Question: Bootstrap documentation states that grid columns should add up to twelve for a single horizontal block. More than that, and columns start stacking no matter the viewport. Then it goes on to give an example of mixing mobile and desktop:

So .col-md-8 and .col-md-4 add up to 12 and so they should remain on a single horizontal block. However, .col-xs-12 and .col-xs-6 do not add up to 12. My assumption here is that we mix xs and md because we want them both to appear on a single horizontal block for their respective devices. So wouldn't .col-xs-12 and .col-xs-6 stack? If not, why?
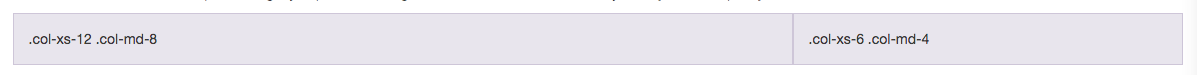
Answer: 'xs-*' classes targets devices <768px while 'md-*' classes target >=992px.
so if you are on a phone (<768px) just look at the xs class and ignore the md class. you will have 12 + 6, since each row only has 12 columns your divs should look like this:
'''
------------ <-- xs-12
------ <-- xs-6
'''